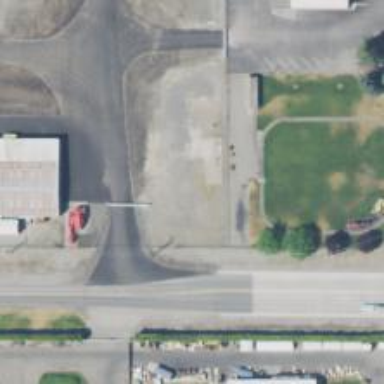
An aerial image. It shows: Helipad with asphalt surface.